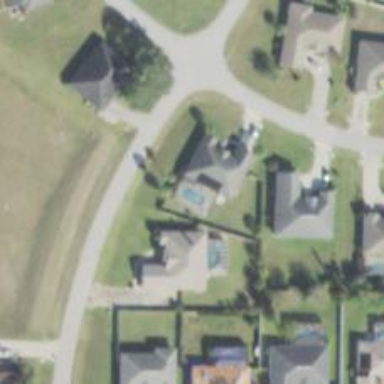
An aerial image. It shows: Outdoor inground swimming pool in leisure land.